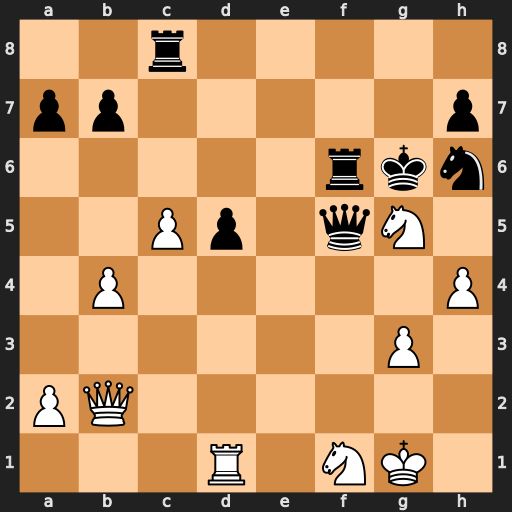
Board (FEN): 2r5/pp5p/5rkn/2Pp1qN1/1P5P/6P1/PQ6/3R1NK1
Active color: w
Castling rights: -
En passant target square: -
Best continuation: Ne3 Qf2+ Qxf2